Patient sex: M
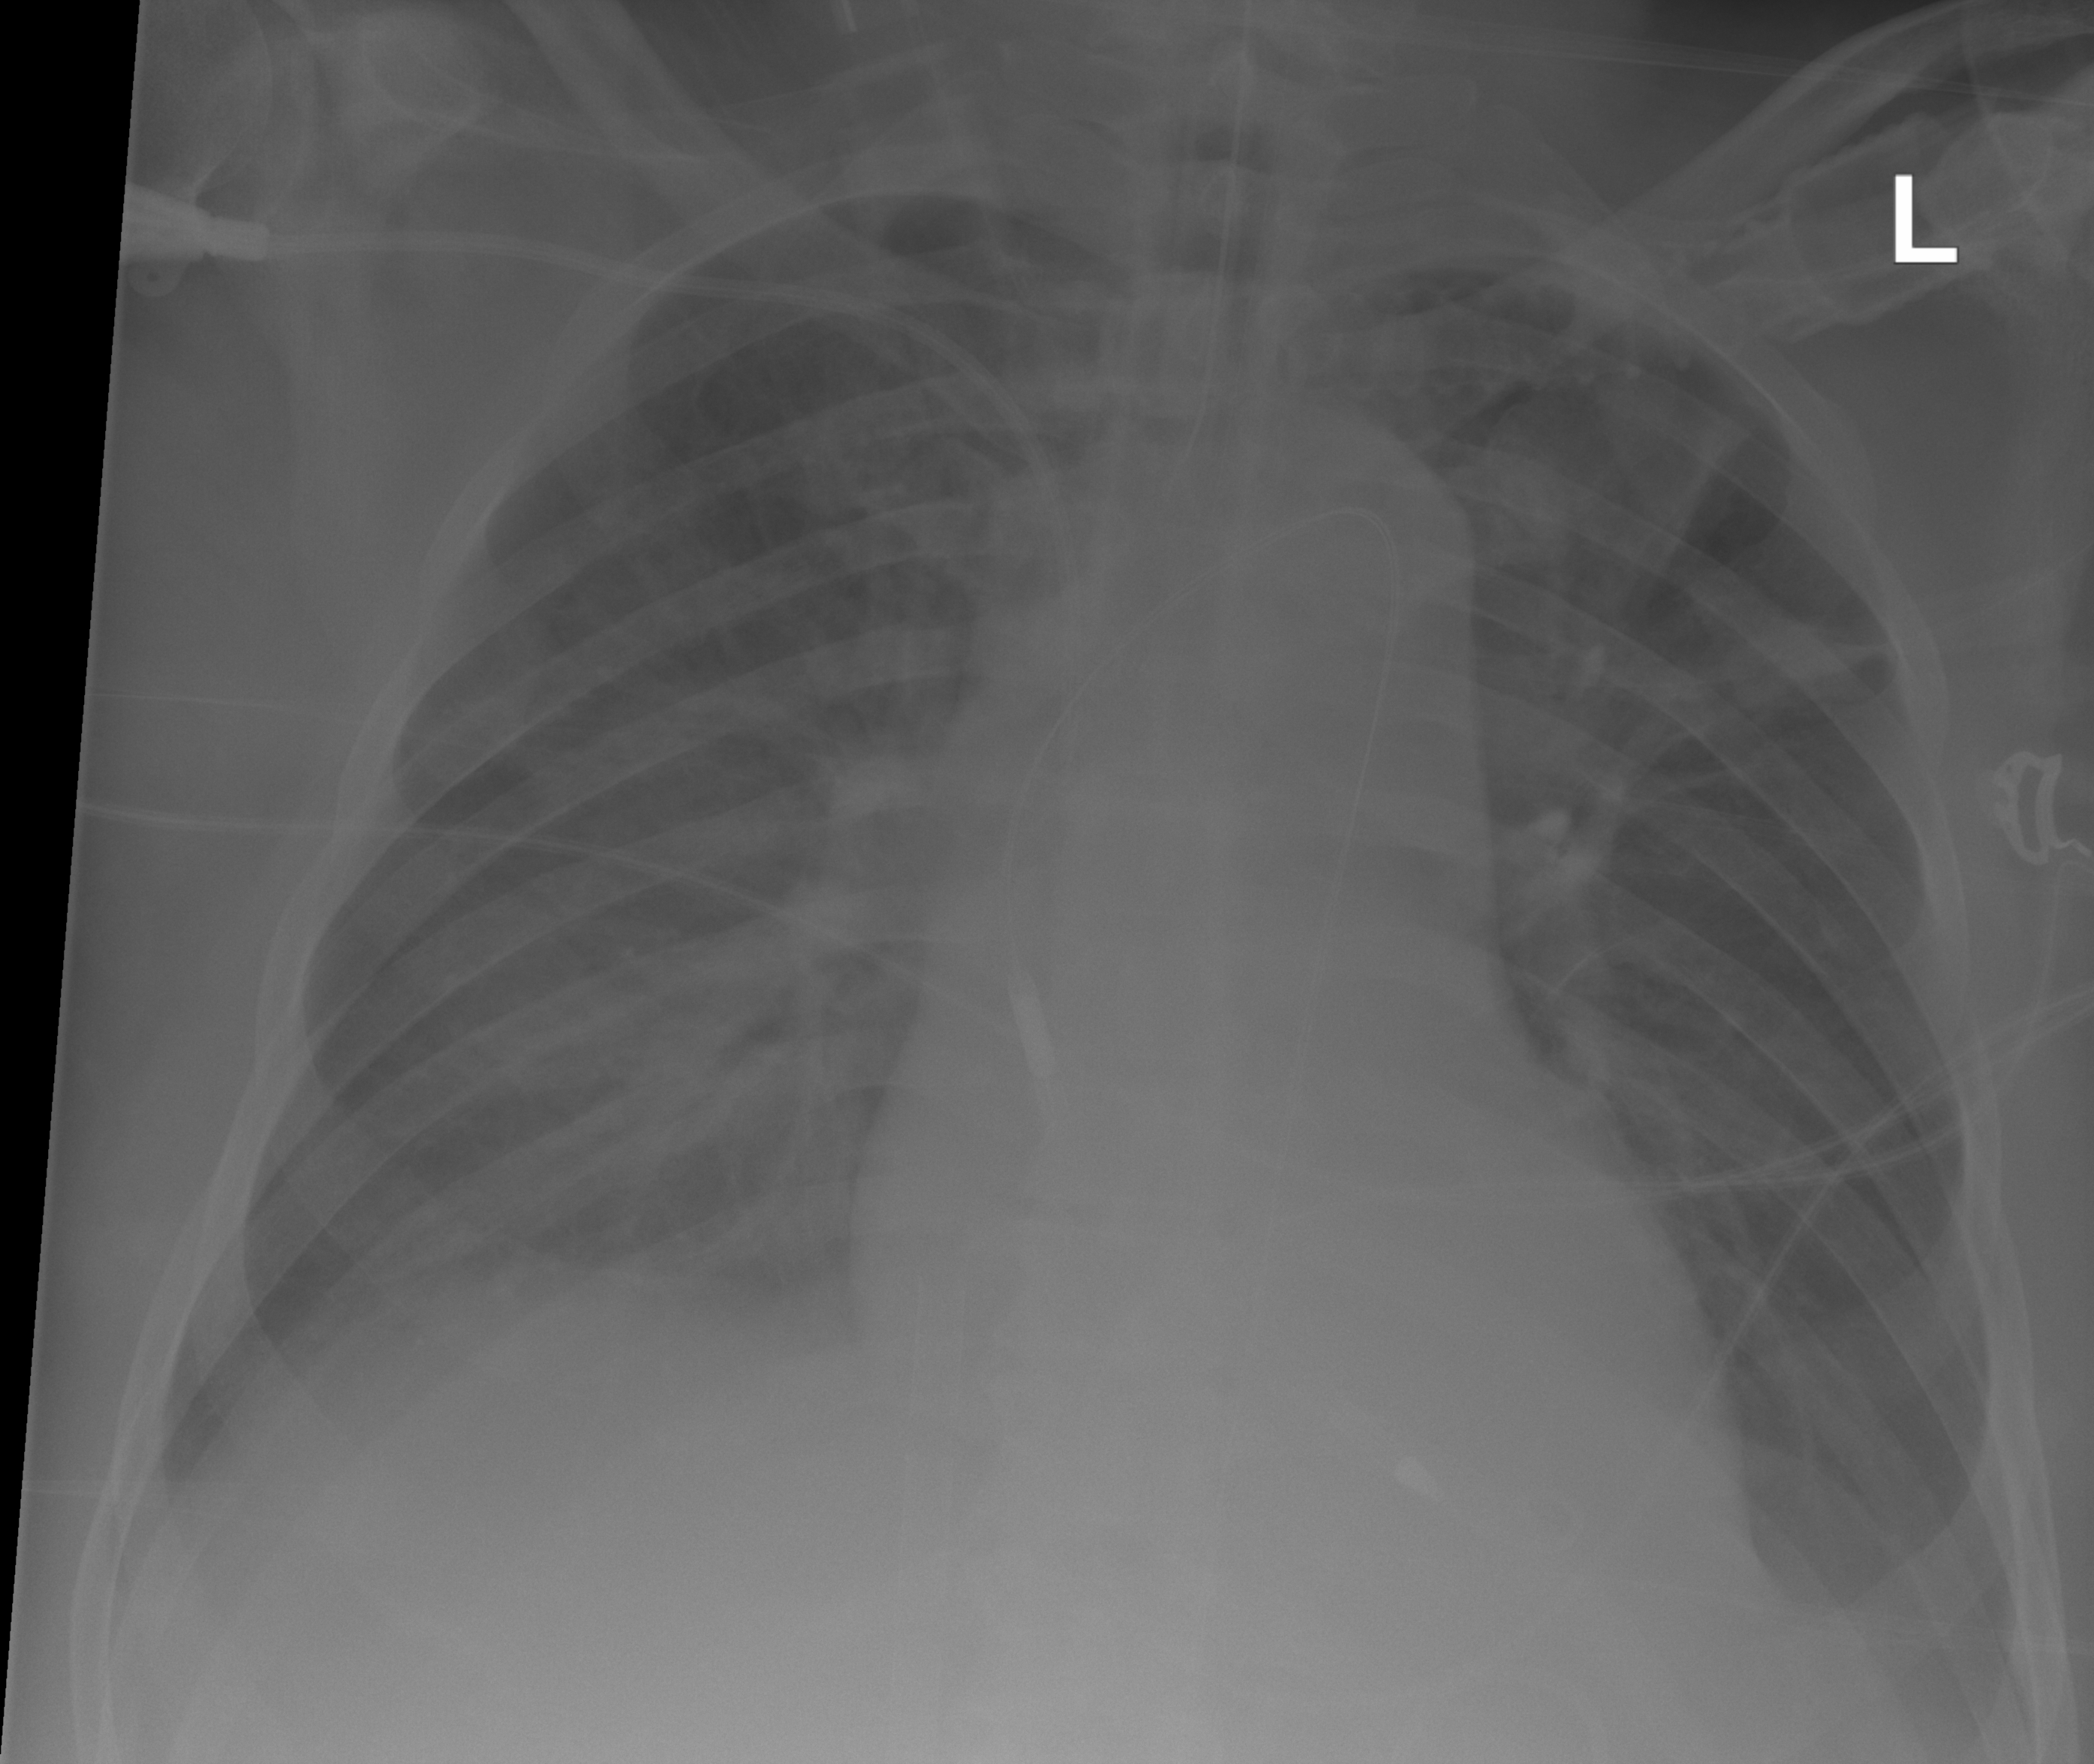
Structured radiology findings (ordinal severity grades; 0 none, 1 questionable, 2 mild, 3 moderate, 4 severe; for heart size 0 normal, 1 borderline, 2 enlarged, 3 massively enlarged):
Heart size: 1
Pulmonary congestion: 2
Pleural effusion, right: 0
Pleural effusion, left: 2
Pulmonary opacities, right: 0
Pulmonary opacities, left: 0
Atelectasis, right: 2
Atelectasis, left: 2